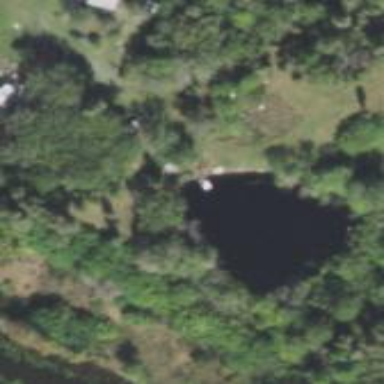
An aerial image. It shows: Pond with natural water.